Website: home-depot
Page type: cart
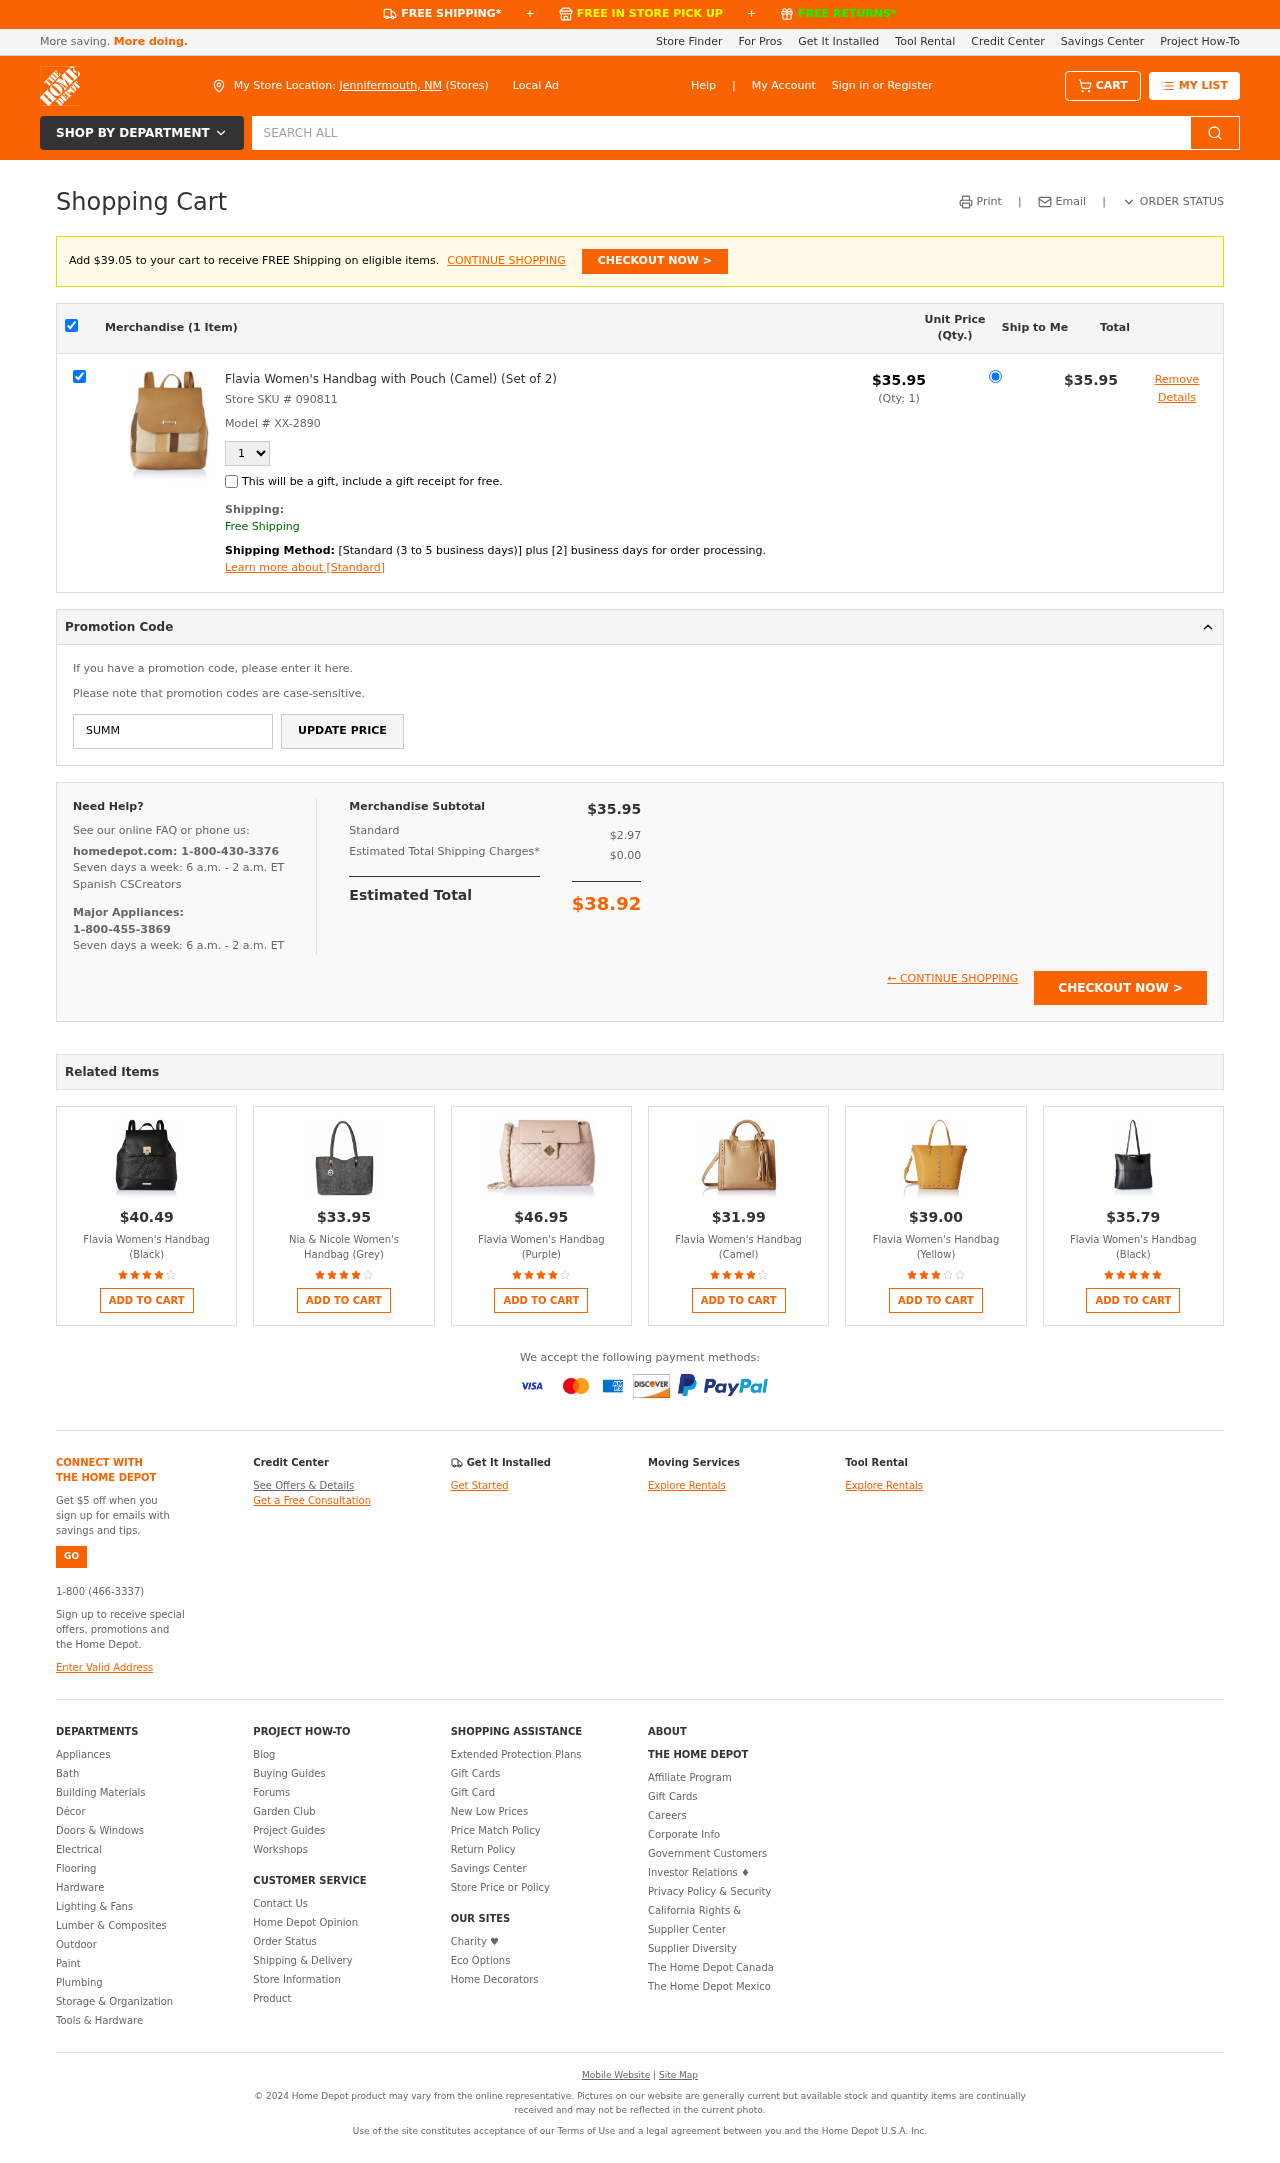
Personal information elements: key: PII_CITY_STATE
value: Jennifermouth, NM
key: PII_PROMO_CODE
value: SUMMER16
Product elements: key: PRODUCT1_NAME
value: Flavia Women's Handbag with Pouch (Camel) (Set of 2)
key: PRODUCT1_PRICE
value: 35.95
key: PRODUCT1_QUANTITY
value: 1
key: PRODUCT2_NAME
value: Flavia Women's Handbag (Black)
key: PRODUCT2_PRICE
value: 40.49
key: PRODUCT2_RATING
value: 3.5
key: PRODUCT3_NAME
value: Nia & Nicole Women's Handbag (Grey)
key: PRODUCT3_PRICE
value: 33.95
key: PRODUCT3_RATING
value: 3.9
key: PRODUCT4_NAME
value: Flavia Women's Handbag (Purple)
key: PRODUCT4_PRICE
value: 46.95
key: PRODUCT4_RATING
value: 4.4
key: PRODUCT5_NAME
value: Flavia Women's Handbag (Camel)
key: PRODUCT5_PRICE
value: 31.99
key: PRODUCT5_RATING
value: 4.1
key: PRODUCT6_NAME
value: Flavia Women's Handbag (Yellow)
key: PRODUCT6_PRICE
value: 39
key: PRODUCT6_RATING
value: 3.2
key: PRODUCT7_NAME
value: Flavia Women's Handbag (Black)
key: PRODUCT7_PRICE
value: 35.79
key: PRODUCT7_RATING
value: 4.8
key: PRODUCT1_SKU
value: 090811
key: PRODUCT1_MODEL
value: XX-2890
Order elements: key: AMOUNT_TO_FREE_SHIPPING
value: $39.05
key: ORDER_NUM_ITEMS
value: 1
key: ORDER_SUBTOTAL
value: $35.95
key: ORDER_TAX
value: $2.97
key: ORDER_SHIPPING_COST
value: $0.00
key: ORDER_TOTAL
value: $38.92
Search elements: key: HEADER_SEARCH
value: SEARCH ALL